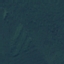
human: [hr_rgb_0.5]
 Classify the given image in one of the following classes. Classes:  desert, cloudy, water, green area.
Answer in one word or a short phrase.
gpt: green area